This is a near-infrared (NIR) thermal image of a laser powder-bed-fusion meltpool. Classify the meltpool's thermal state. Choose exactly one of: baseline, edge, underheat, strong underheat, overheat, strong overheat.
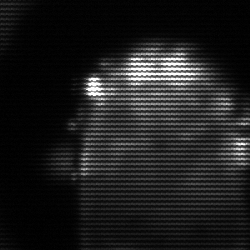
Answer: baseline